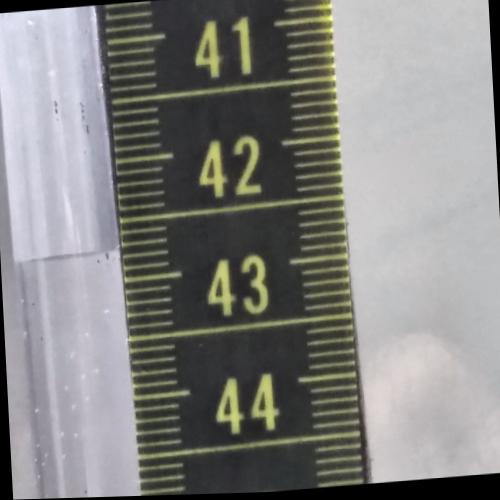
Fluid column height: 42.7 cm